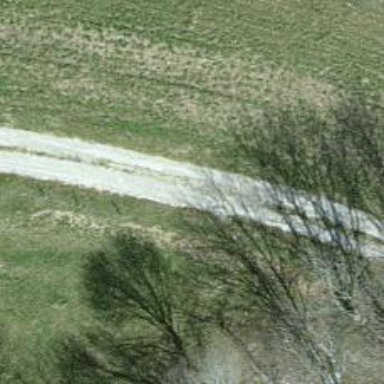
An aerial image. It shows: Track with grade 1 quality.